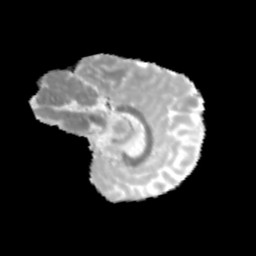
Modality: MD
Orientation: sagittal
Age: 9
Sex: male
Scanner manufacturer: siemens
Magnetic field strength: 3 T
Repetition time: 3.8 s
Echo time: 0.07 s